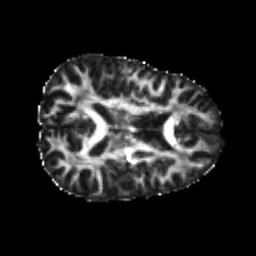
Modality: FA
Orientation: axial
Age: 20
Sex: male
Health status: healthy
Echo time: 0.074 s